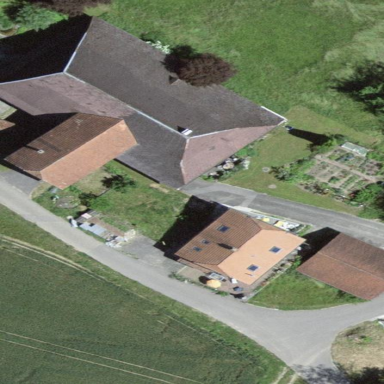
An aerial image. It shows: Farm building.